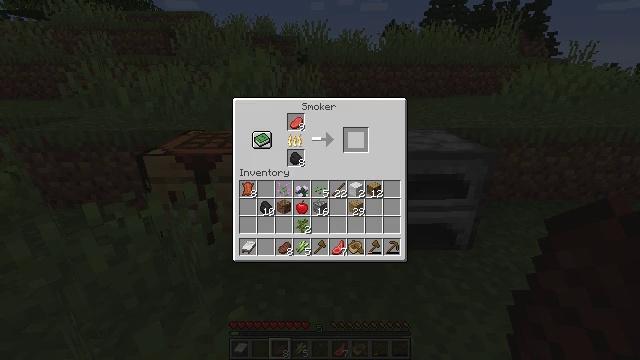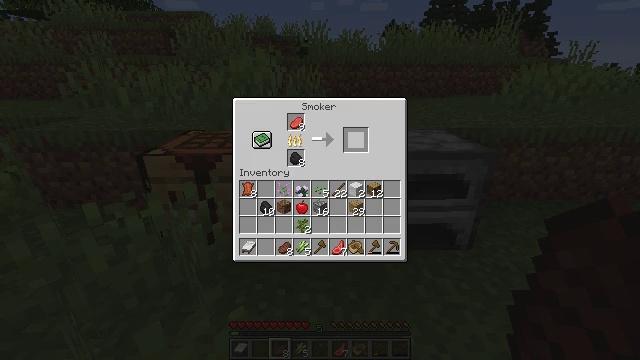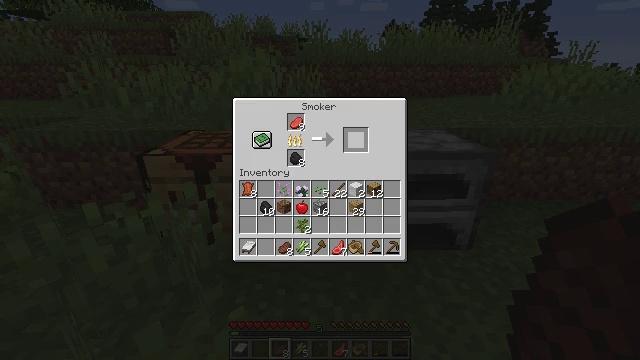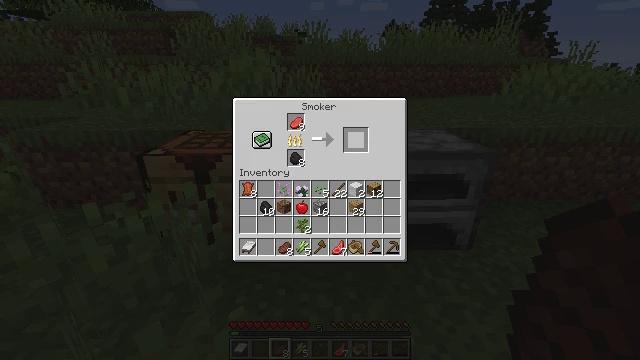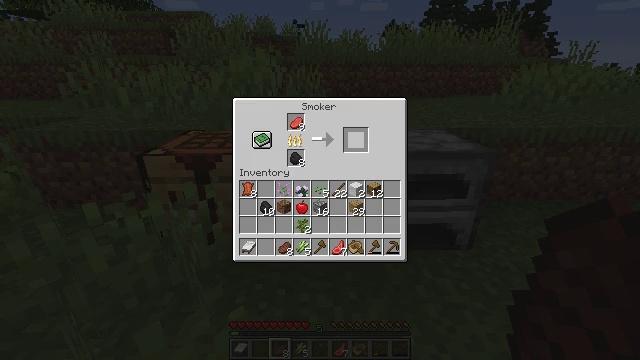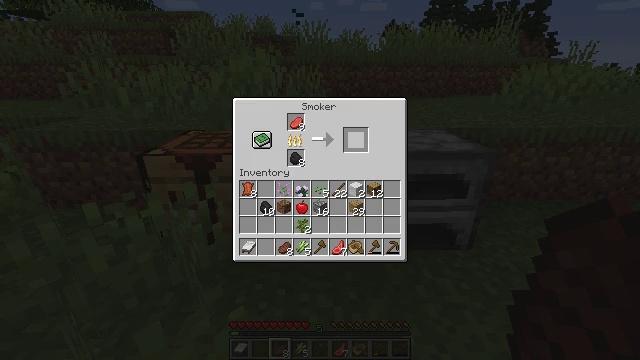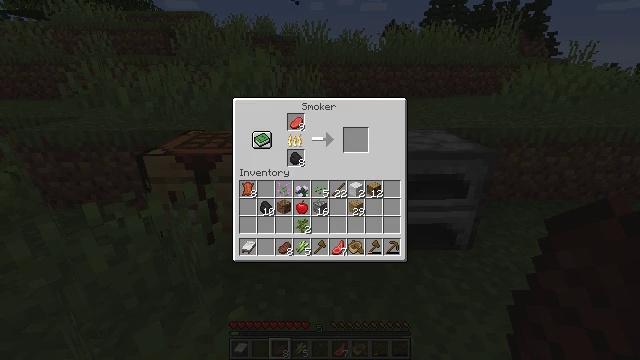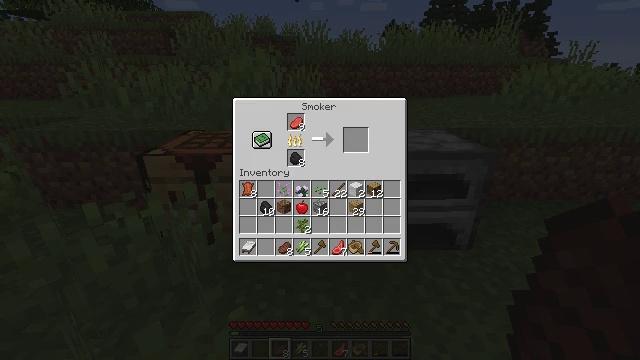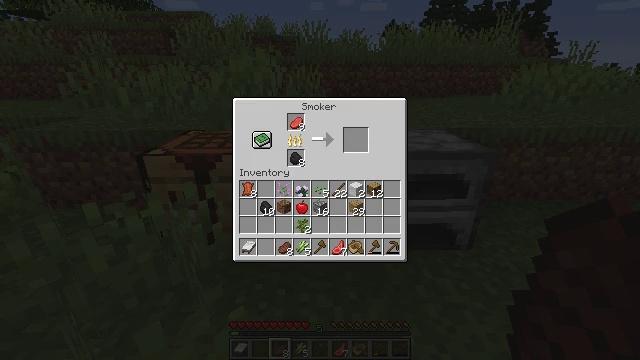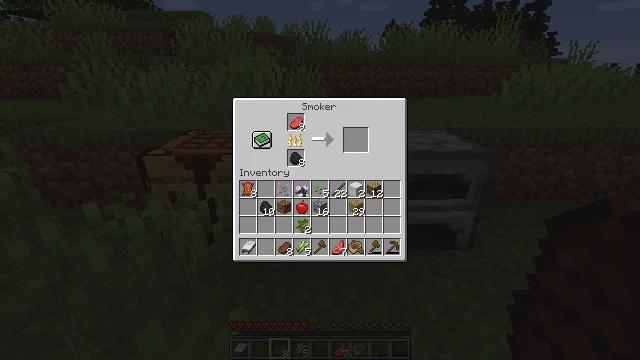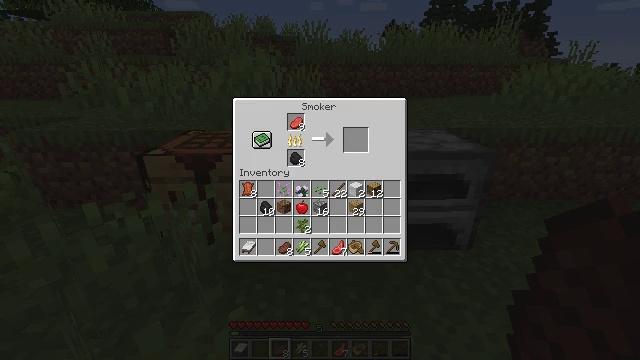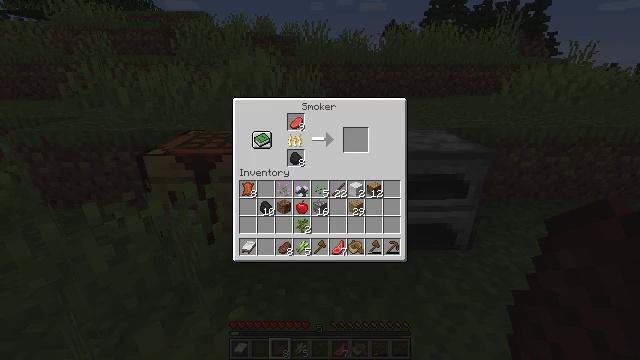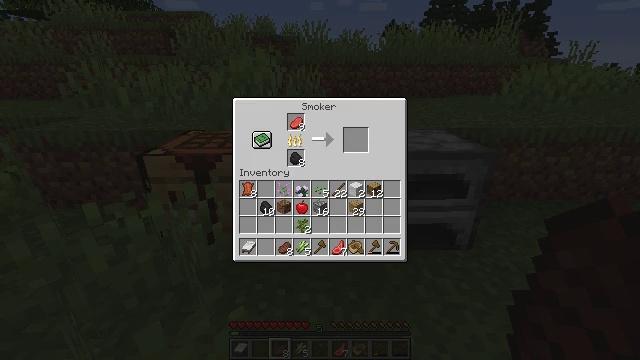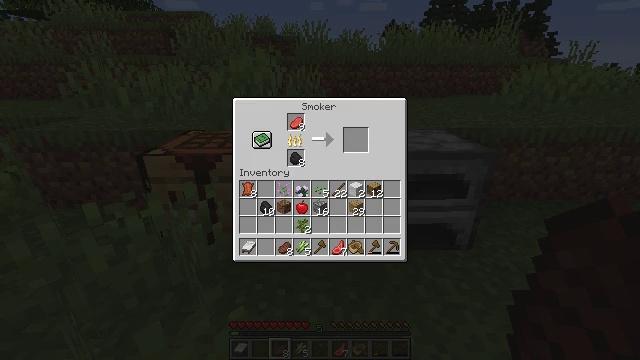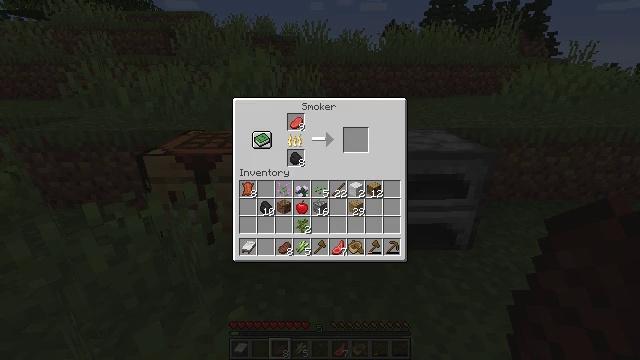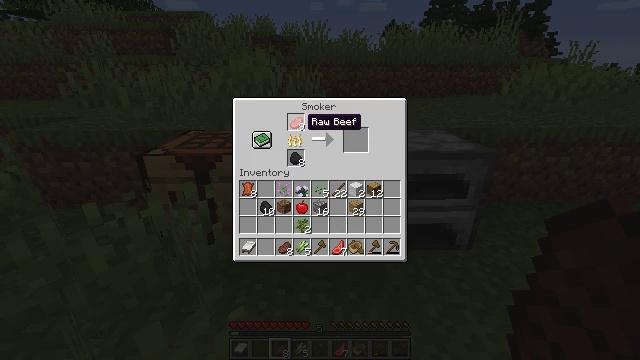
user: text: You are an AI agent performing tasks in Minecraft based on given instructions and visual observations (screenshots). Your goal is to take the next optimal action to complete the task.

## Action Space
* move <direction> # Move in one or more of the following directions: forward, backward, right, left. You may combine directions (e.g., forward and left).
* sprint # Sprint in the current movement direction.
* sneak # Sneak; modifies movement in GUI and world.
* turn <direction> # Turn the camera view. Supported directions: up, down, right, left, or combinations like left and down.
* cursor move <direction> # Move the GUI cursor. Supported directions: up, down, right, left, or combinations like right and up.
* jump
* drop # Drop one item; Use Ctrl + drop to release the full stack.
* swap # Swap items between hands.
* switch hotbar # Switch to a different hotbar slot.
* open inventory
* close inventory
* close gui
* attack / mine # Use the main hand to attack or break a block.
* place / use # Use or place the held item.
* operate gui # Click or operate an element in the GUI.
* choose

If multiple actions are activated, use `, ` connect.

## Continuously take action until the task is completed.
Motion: motion action
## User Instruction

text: Chop down the oak log.
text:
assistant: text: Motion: no_op
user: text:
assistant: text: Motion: no_op
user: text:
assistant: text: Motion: no_op
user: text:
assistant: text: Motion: no_op
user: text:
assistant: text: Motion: cursor move left
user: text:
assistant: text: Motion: cursor move left
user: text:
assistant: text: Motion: cursor move left
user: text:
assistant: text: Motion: cursor move left
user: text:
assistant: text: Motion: no_op
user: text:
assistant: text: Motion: no_op
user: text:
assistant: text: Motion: no_op
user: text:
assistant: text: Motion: no_op
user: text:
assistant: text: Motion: no_op
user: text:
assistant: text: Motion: no_op
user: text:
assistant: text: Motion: no_op
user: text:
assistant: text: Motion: no_op
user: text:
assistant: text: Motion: no_op
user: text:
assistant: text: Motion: no_op
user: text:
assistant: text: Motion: no_op
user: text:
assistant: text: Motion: no_op
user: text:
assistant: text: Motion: no_op
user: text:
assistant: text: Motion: no_op
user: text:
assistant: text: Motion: no_op
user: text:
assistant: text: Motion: cursor move right
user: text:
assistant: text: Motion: turn right, close gui
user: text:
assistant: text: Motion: turn right and up, open inventory
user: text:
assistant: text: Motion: move forward
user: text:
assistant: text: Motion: move forward
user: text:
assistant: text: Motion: move forward
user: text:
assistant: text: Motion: move forward, turn left and up